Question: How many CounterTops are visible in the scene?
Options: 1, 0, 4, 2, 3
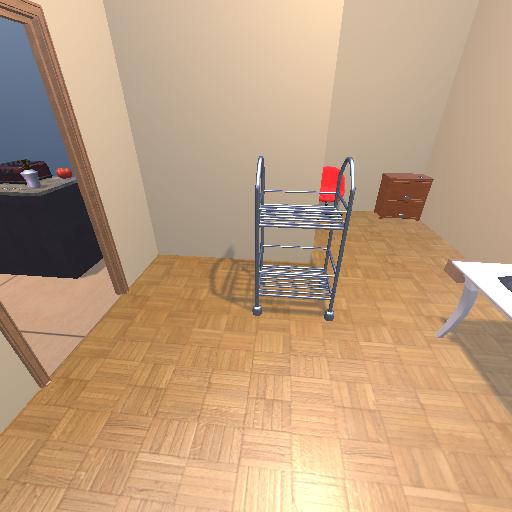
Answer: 1